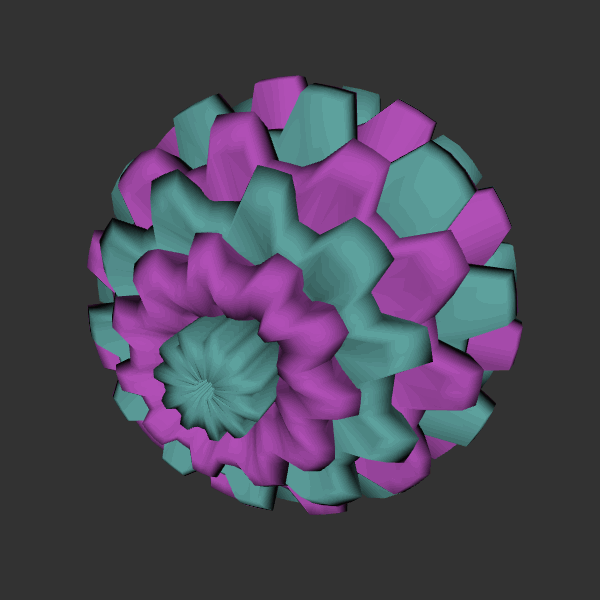
Background: dark